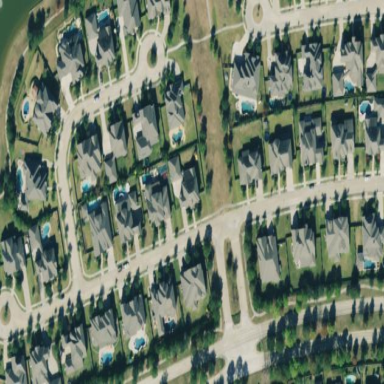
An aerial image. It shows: Residential area within neighborhood.